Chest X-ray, PA view. Patient: 66 years old, sex M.
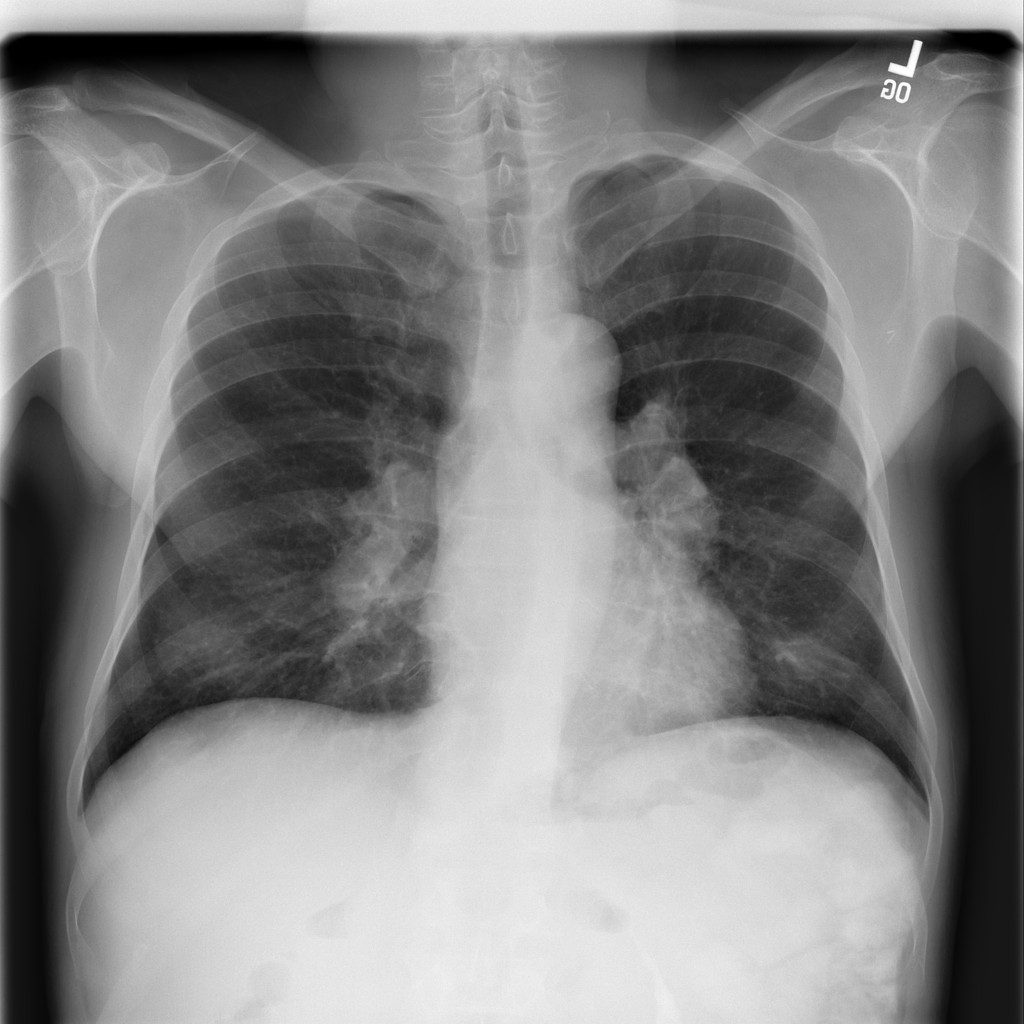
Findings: Pleural_Thickening